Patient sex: F
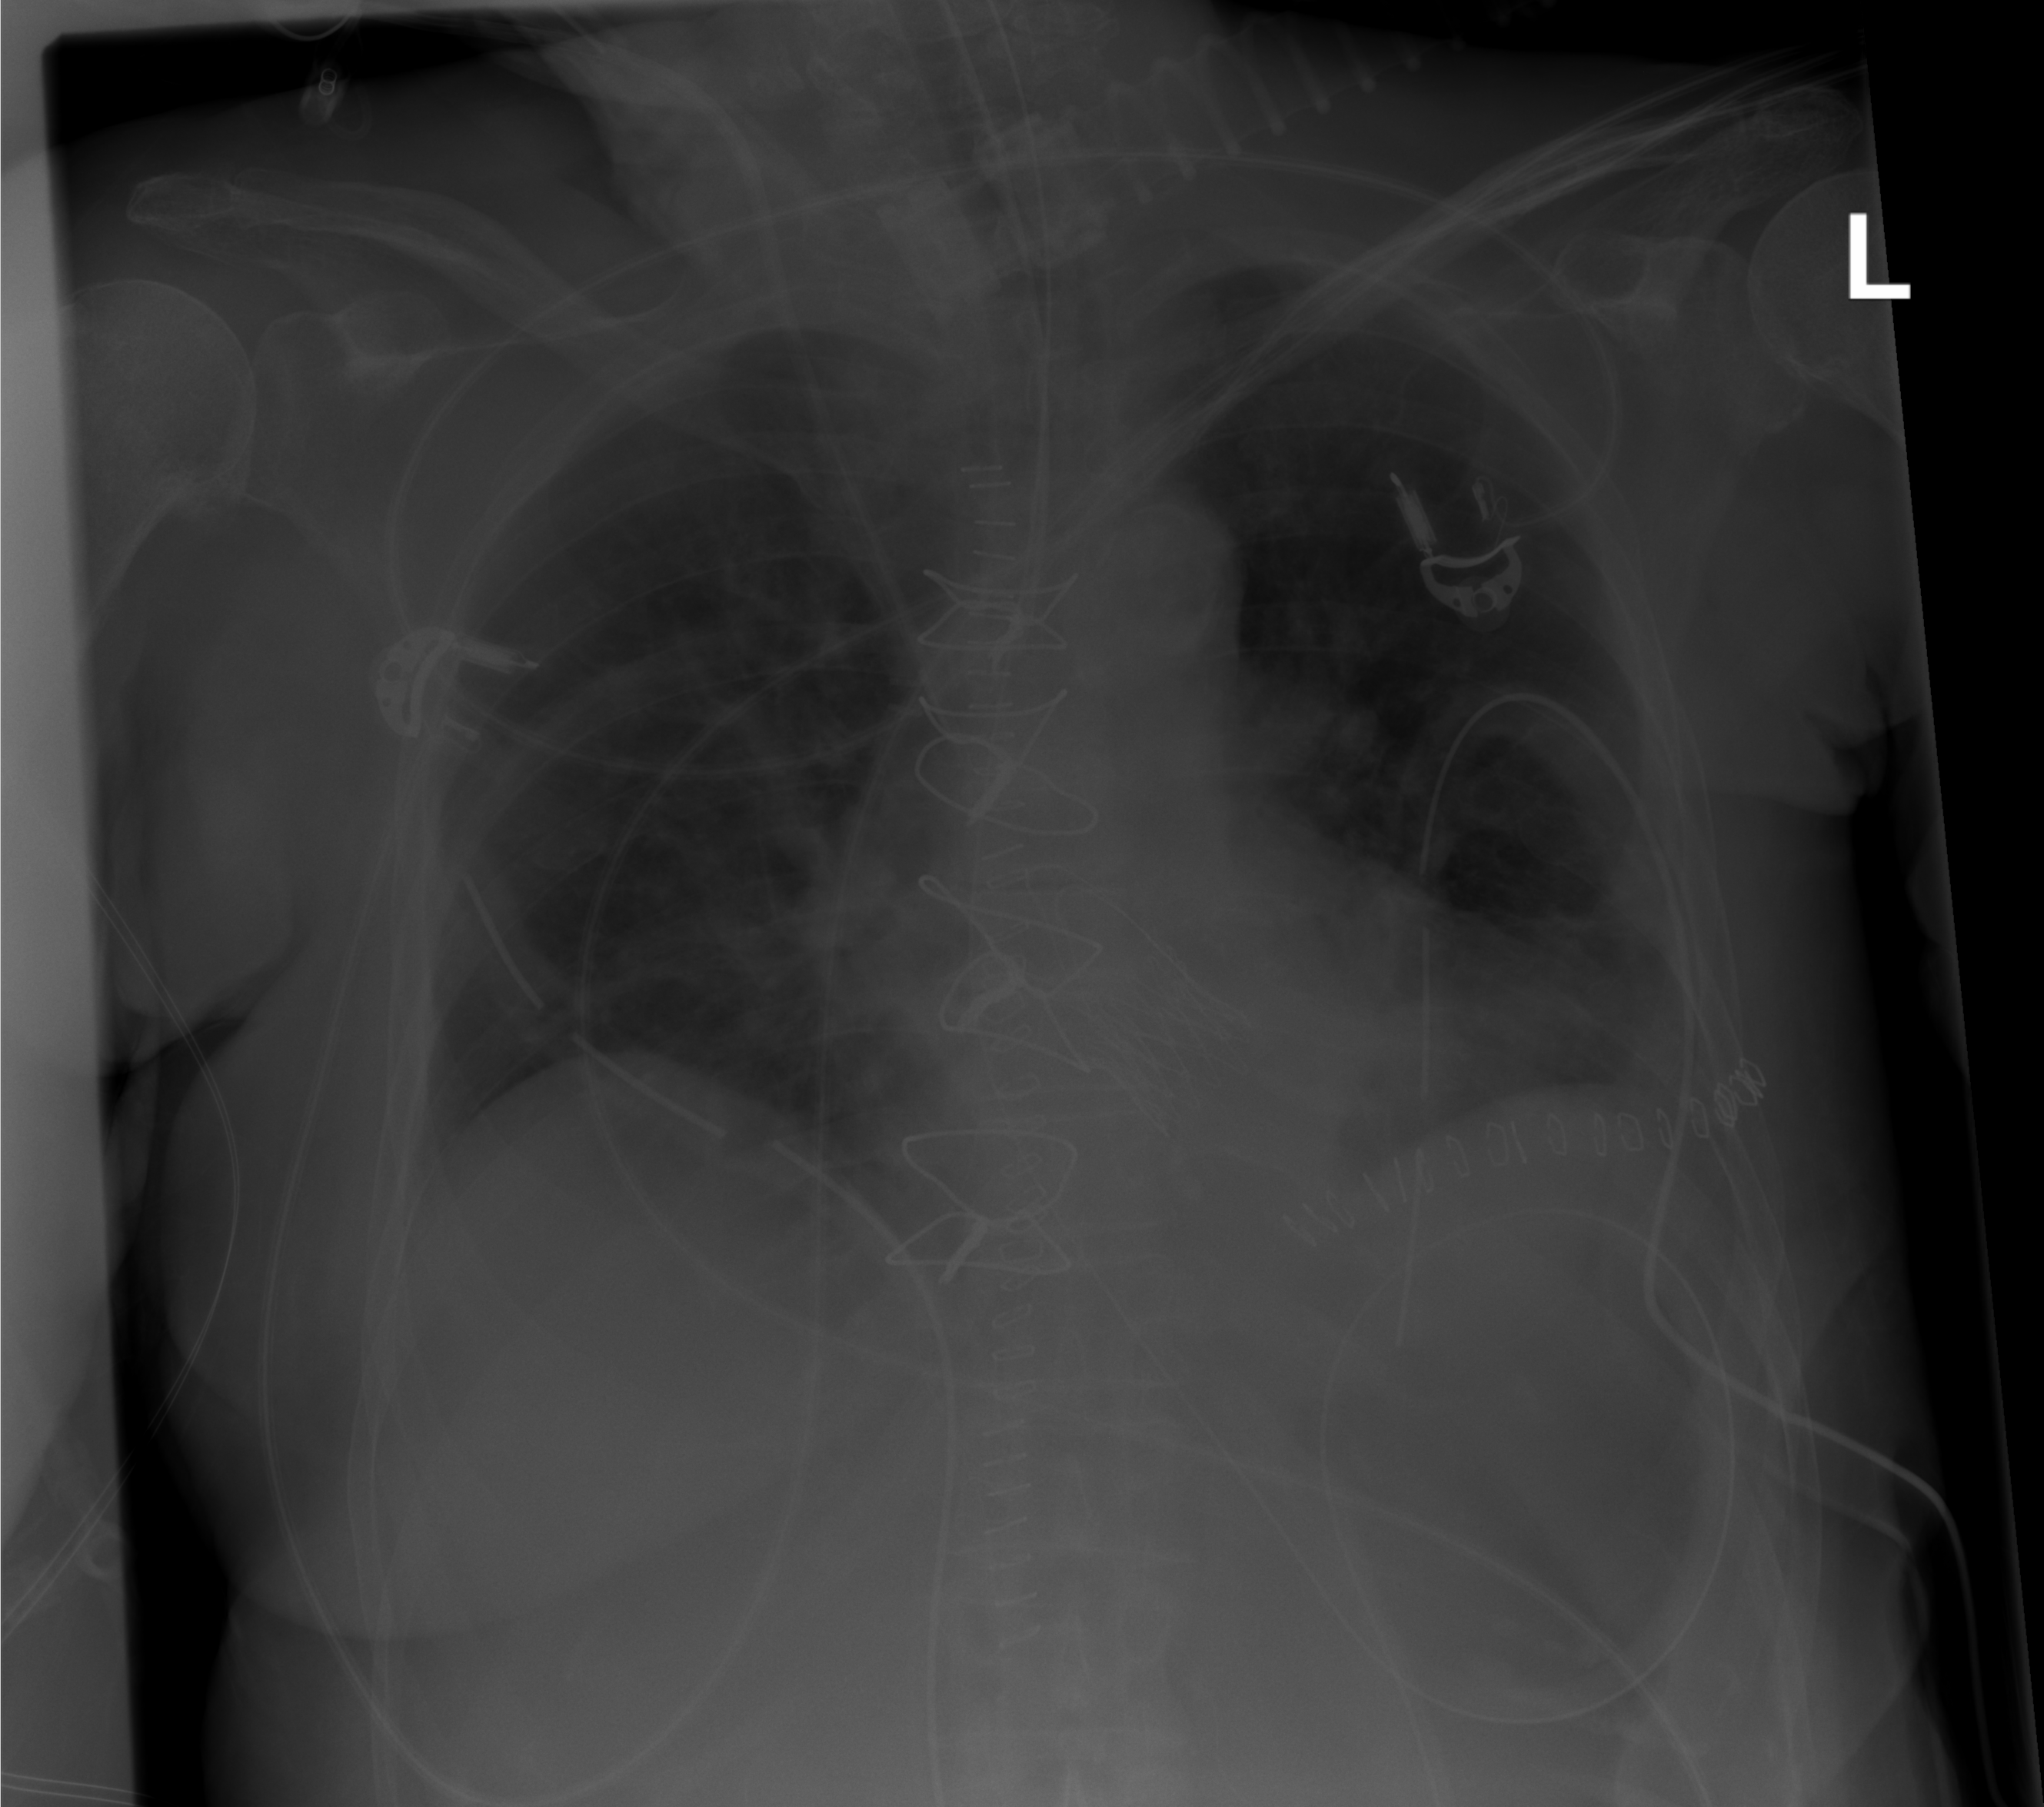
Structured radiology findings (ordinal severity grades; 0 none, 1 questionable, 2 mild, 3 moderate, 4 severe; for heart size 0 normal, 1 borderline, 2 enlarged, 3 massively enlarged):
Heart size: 1
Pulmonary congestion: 2
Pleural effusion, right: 1
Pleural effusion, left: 2
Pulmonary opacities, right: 2
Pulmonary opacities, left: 2
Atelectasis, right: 2
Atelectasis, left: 2